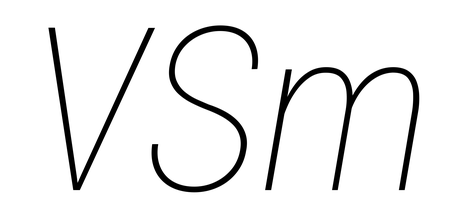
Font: Roboto-Italic_Condensed_Thin_Italic